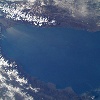
Label: water